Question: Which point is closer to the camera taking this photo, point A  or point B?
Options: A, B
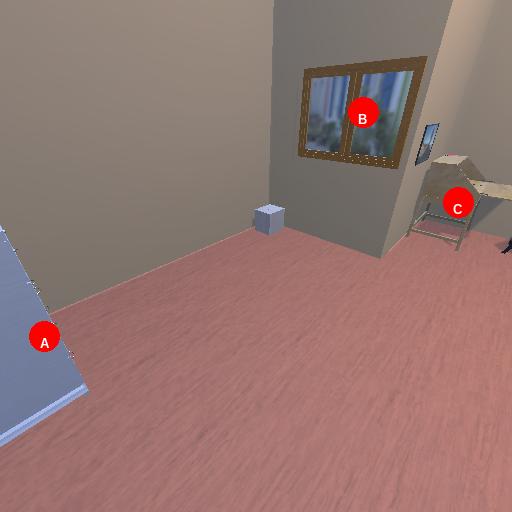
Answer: A